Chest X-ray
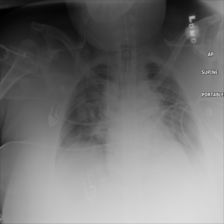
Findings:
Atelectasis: negative
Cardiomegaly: negative
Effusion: negative
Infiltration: negative
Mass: negative
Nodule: negative
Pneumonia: negative
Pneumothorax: negative
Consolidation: negative
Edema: negative
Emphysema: negative
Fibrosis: negative
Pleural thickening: negative
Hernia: negative